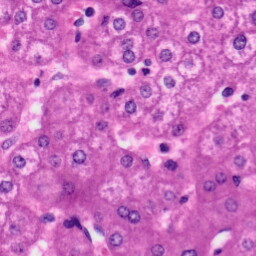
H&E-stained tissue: Liver